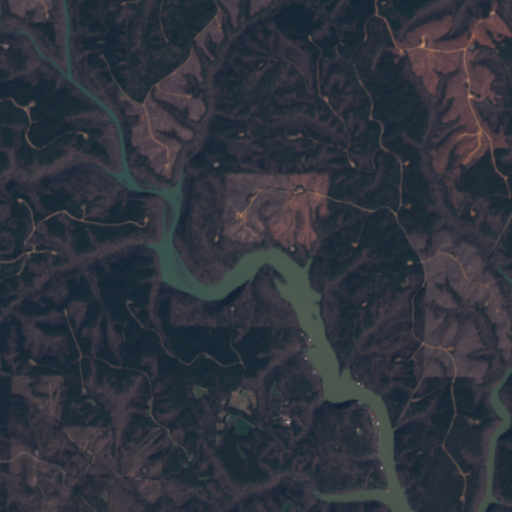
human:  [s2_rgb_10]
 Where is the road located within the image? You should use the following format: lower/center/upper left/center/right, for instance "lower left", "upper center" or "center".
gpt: There is no road in the image.